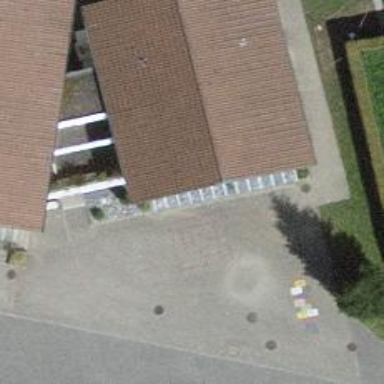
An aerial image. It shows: Village town hall.